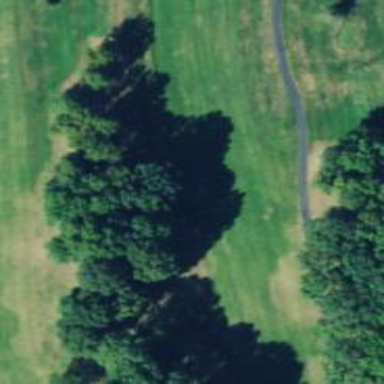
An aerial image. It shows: View of golf hole.